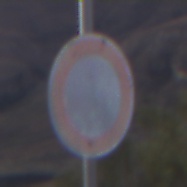
Verkehrszeichen: VerbotFahrzeugeAllerArt
Umgebung: Outdoor, Nature
Tageszeit: Dusk
Wetter: Clear
Licht: Natural
Jahreszeit: NotSpecified
Kontrast: LowContrast